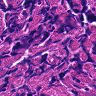
Metastatic tissue present: no